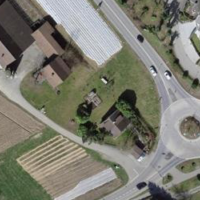
EUNIS habitat code: 55
Species observed at this site:
Salvia pratensis